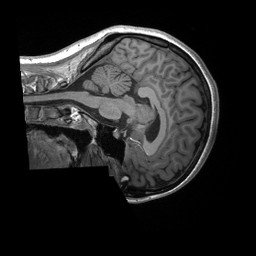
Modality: T1w
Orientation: sagittal
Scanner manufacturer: siemens
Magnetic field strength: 3 T
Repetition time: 2.4 s
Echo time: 0.00224 s